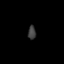
Tissue: lung
Cell type: Epithelial cells
Senescence score: 0.1894
Nuclear area (px): 105
Mean DAPI intensity: 60.714